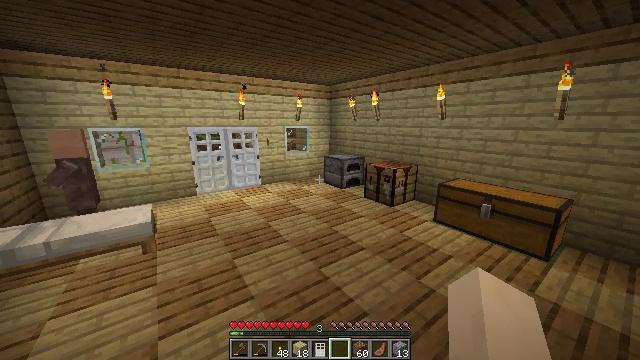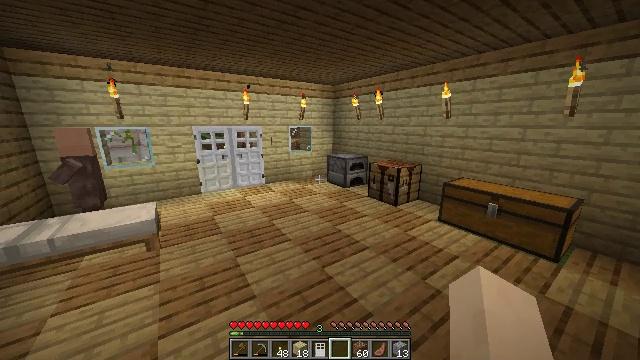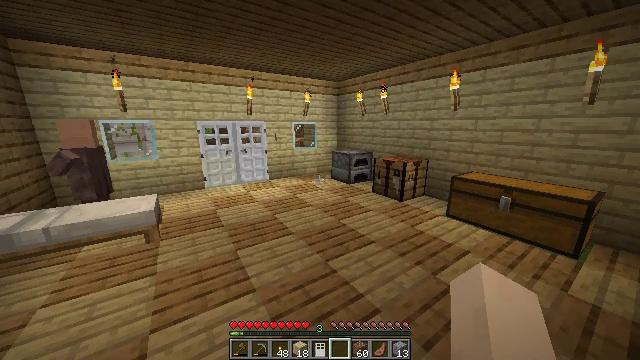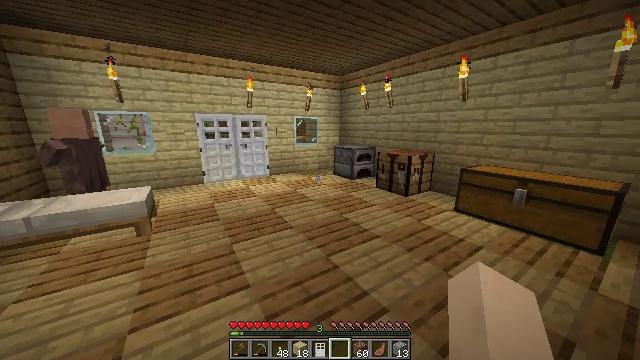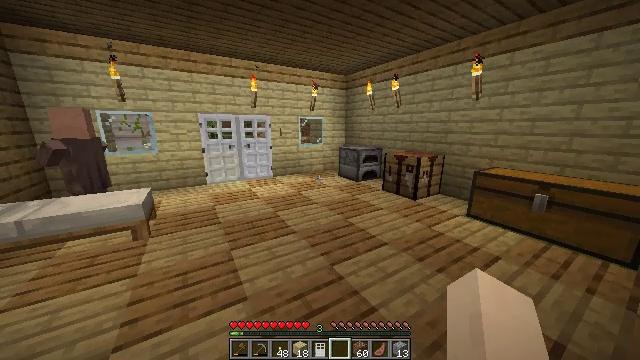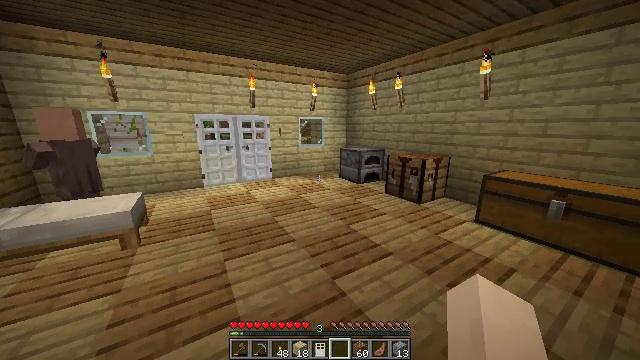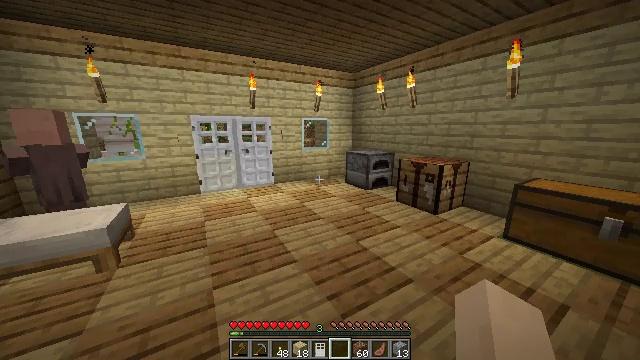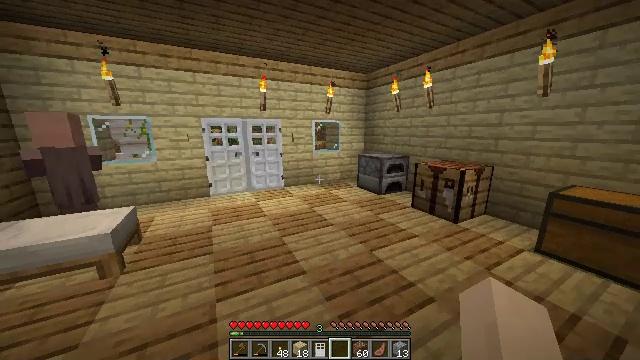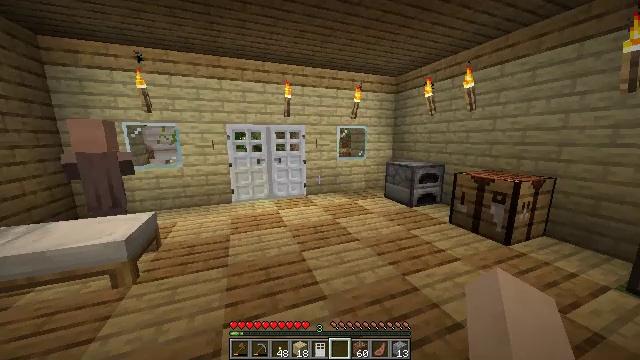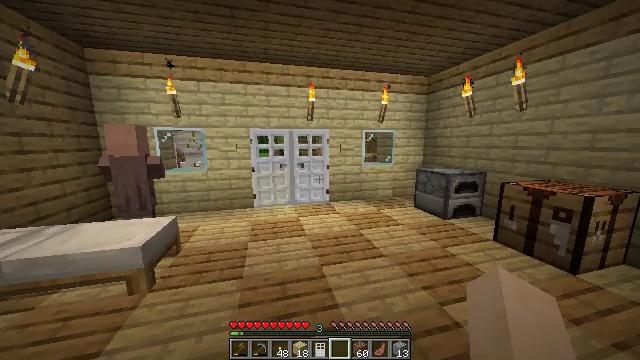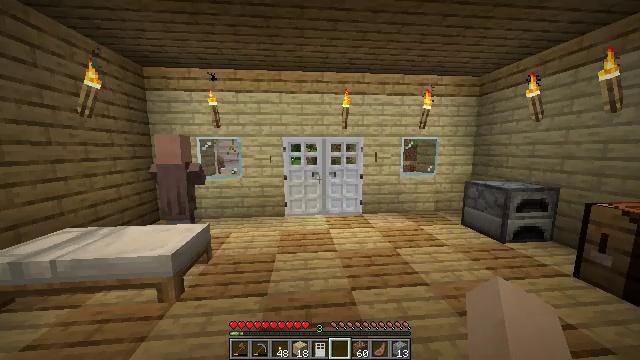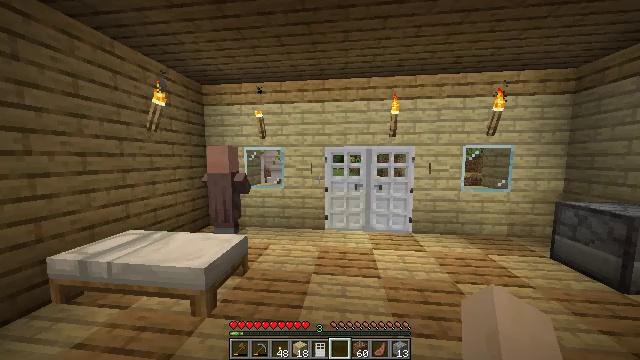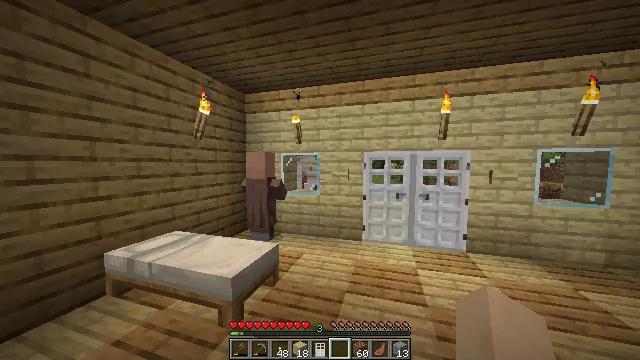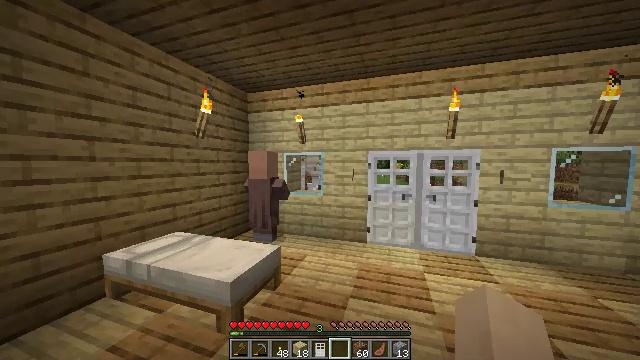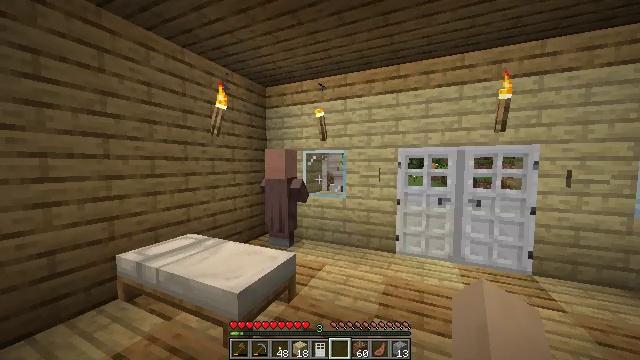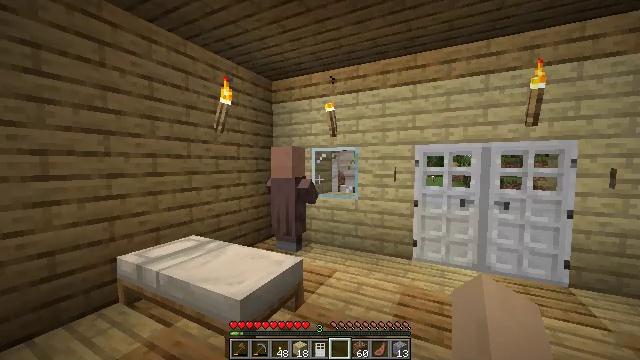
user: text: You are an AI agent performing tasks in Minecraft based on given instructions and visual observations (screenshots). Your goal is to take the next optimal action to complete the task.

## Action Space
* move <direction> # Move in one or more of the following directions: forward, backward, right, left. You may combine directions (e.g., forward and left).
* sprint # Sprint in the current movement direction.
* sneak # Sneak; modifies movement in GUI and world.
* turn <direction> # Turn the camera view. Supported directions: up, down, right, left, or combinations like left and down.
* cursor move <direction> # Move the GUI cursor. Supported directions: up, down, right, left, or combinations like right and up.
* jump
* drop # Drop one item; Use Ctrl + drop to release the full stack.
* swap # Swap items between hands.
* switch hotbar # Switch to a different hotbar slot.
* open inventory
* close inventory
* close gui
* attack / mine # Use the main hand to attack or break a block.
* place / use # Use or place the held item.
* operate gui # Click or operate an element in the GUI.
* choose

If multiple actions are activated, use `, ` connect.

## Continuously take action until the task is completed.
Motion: motion action
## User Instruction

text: Remove a cooked beef from the inventory.
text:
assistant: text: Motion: move forward, sprint
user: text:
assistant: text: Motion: move forward, sprint, turn left
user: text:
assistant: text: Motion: move forward, sprint
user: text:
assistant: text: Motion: move forward, sprint, turn left
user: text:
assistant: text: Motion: move forward, sprint
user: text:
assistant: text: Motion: move forward, sprint, turn left
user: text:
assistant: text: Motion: move forward, sprint, turn left
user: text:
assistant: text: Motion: move forward, sprint, turn left and up
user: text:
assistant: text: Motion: move forward, sprint, turn left and up
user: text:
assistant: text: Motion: move forward, sprint, turn left and up
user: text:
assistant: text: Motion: move forward, sprint, turn left and up
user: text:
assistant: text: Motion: move forward, sprint, turn left and up
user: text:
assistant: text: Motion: turn left
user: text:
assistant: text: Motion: turn left
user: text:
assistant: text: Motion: turn left
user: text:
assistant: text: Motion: turn left
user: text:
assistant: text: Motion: turn left
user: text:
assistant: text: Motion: no_op
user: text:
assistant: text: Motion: no_op
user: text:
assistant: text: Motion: turn left
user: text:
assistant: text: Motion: turn left
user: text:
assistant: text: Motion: turn left
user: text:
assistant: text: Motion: no_op
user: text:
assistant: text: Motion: no_op
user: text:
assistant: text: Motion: no_op
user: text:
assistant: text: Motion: no_op
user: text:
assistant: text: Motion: no_op
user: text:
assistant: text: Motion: no_op
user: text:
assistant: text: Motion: turn left
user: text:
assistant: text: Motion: turn left